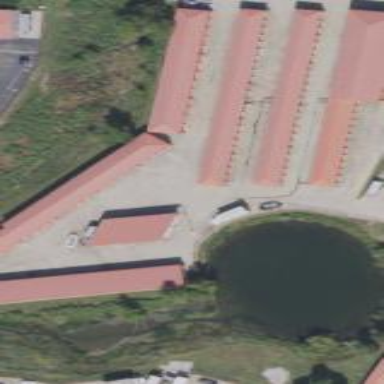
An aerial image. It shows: Warehouse.